Question: for my app I need to load some content from my webservice. I want to display it within a simple 'UILabel'. This works fine so far.
But since the request is asynchronous the process might take some time.
Now I want to indicate the loading process with a little image like you see in the picture.
Is that a buildin-feature in xcode4 somewhere in the interface-builder?
Is it possible to assign an image to a UILabel and how do I do that?

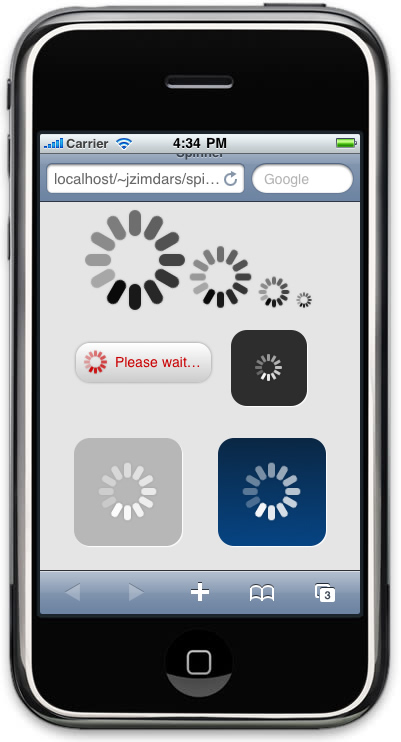
Answer: There is the <URL> which can be told to start and stop animating. You can eve say to hide when it stops animating so you can bind this view to the logic of showing your label.